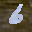
Label: 6